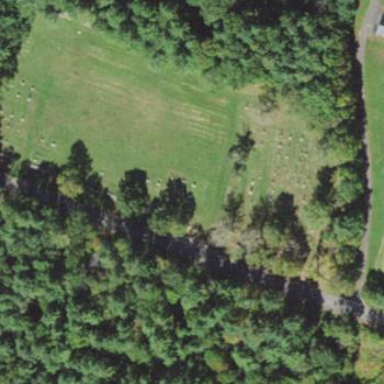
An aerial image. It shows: Private cemetery known as grave yard. It is designated as cemetery in the land use category.